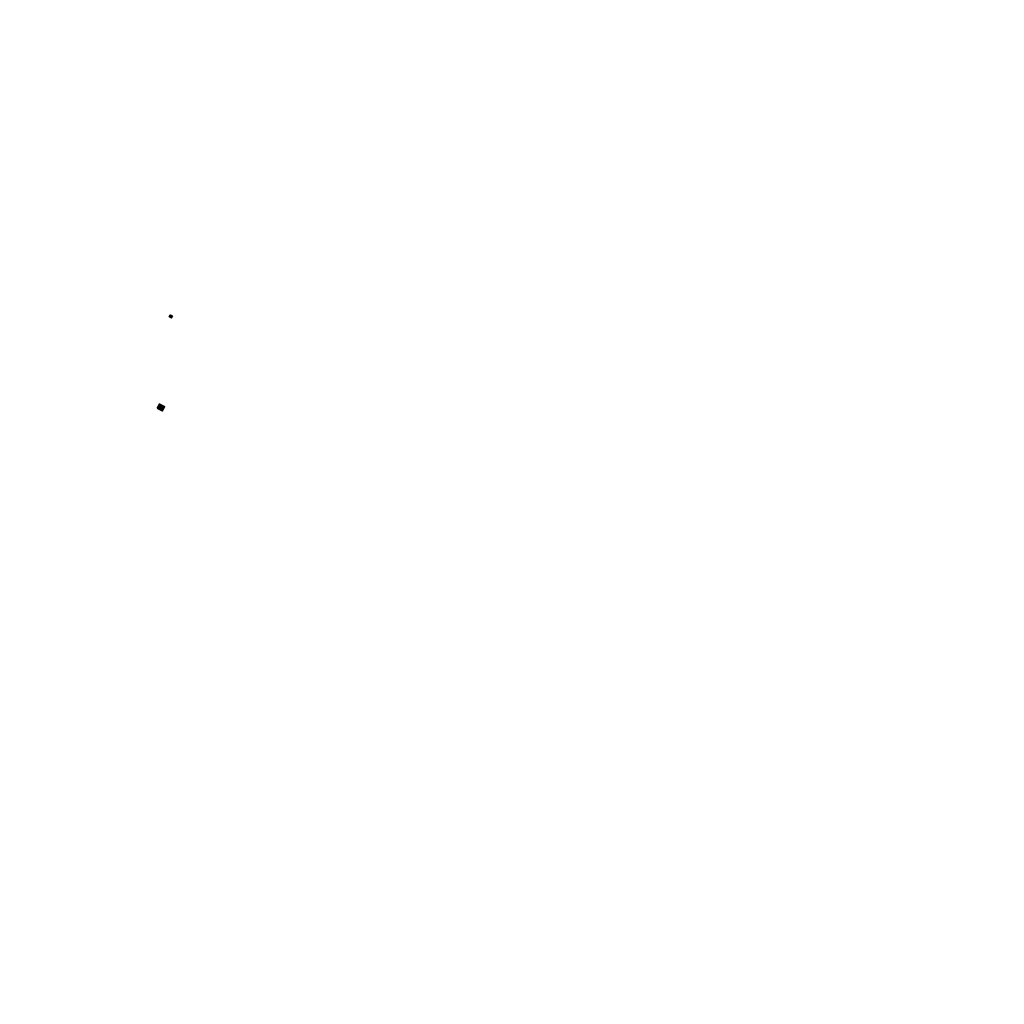
Tags: overhead vector_map, recreation, individual_rise, density_1, Building, 1.0 km²